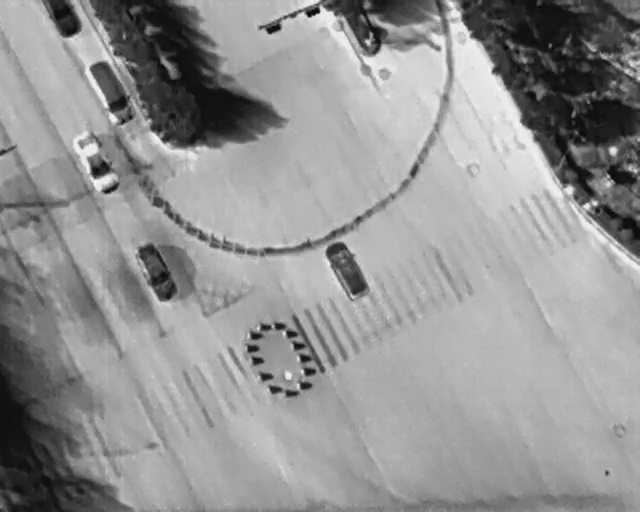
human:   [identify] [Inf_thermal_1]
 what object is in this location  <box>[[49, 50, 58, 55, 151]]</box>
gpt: <ref>1 medium car at the center</ref>